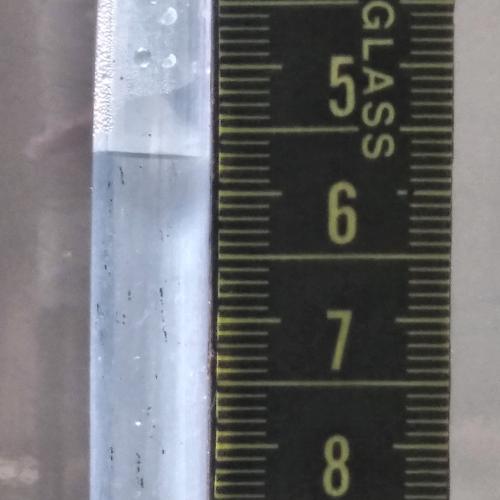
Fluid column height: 5.7 cm